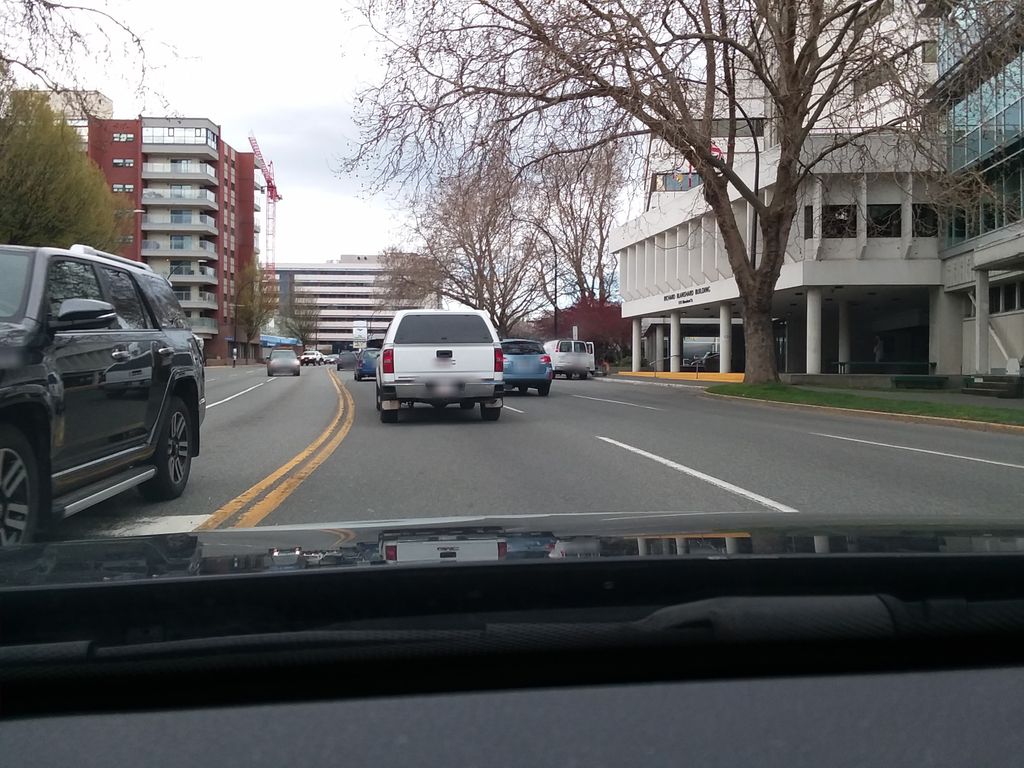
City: victoria